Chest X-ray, PA view. Patient: 61 years old, sex F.
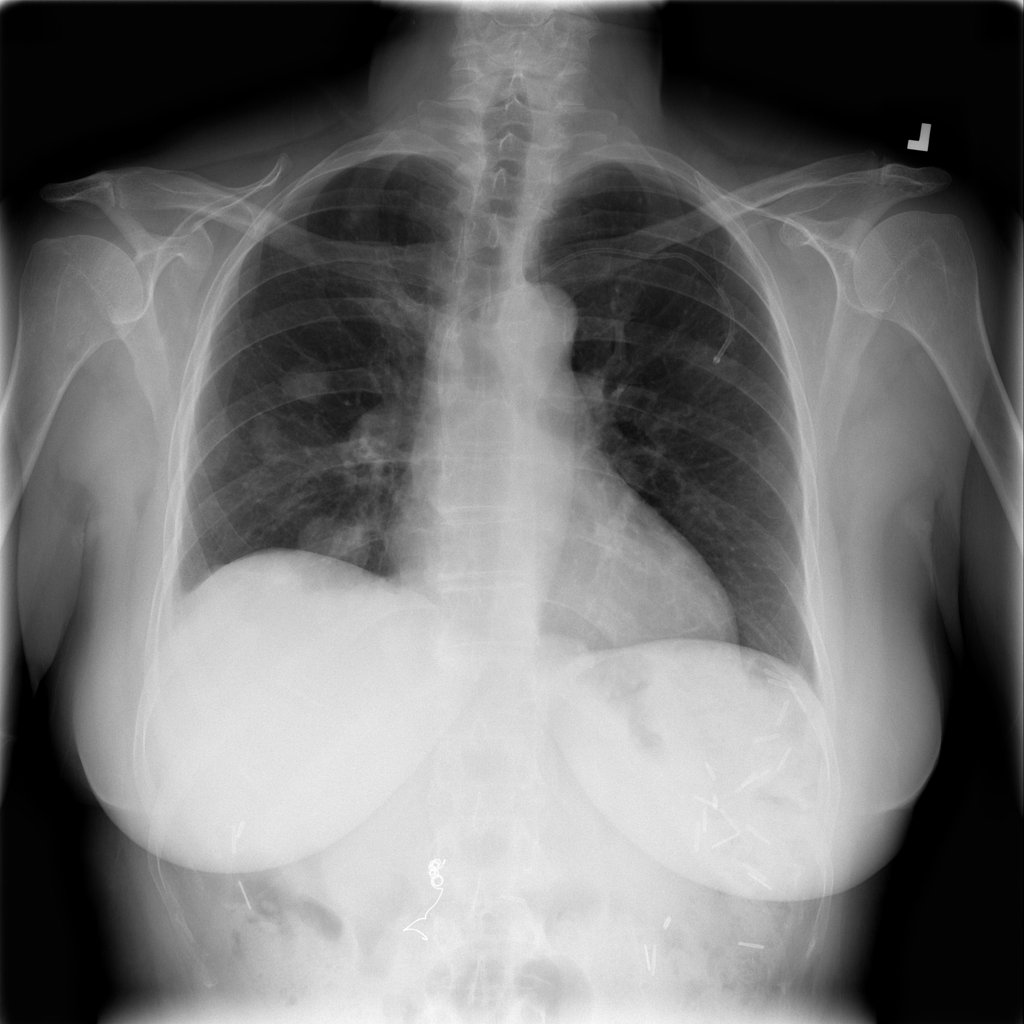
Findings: Infiltration, Mass, Nodule